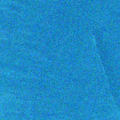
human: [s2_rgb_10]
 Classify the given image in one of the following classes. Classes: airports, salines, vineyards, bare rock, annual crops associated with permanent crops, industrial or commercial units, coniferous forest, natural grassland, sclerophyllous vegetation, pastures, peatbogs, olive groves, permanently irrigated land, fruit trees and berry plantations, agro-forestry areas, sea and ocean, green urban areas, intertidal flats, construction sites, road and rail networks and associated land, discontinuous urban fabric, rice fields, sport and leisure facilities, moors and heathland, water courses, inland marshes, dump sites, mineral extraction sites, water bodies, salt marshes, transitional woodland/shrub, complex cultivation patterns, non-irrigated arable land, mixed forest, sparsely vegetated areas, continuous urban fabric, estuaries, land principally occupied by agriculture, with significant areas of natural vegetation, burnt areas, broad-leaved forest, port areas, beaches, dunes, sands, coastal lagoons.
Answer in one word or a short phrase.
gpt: sea and ocean